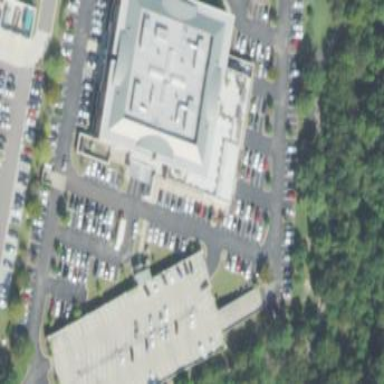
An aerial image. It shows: Clinic building providing healthcare services.